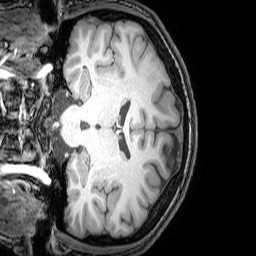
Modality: T1w
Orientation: coronal
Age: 22
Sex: male
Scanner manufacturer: philips
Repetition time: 0.008223 s
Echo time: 0.00381 s